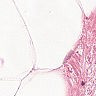
Metastatic tissue present: no